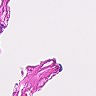
Metastatic tissue present: no